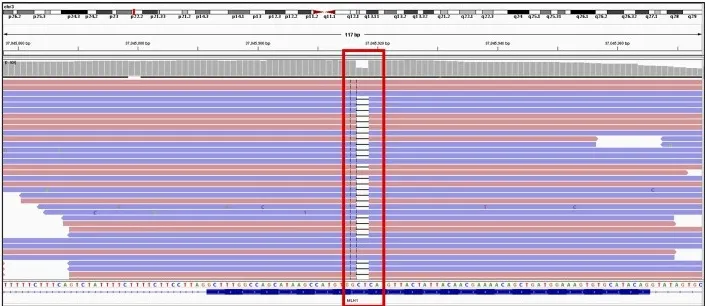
Genome browser views of the
MLH1 gene showing sequence alignment around the region of the detected c.333_334delTC mutation.
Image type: chart (chart)